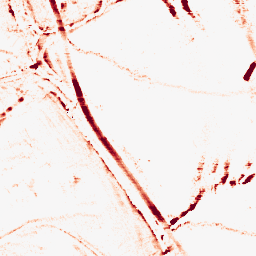
Category: morphological
Decomposition family: morphological_rect
Decomposition parameters: operation: opening
width: 10
height: 5
Upsampling method: bspline
Upsampling parameters: scale: 2
Upsampling scale: 2